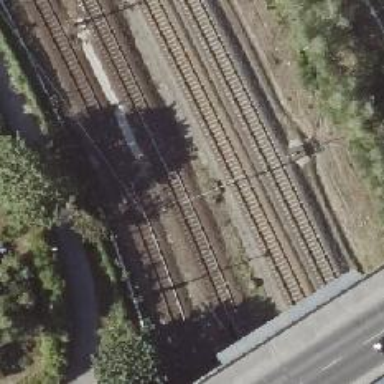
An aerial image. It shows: Railway track with contact lines for electrification.